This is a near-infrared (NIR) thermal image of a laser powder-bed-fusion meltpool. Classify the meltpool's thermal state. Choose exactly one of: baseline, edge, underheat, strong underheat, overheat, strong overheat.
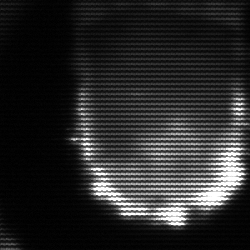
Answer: baseline